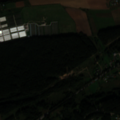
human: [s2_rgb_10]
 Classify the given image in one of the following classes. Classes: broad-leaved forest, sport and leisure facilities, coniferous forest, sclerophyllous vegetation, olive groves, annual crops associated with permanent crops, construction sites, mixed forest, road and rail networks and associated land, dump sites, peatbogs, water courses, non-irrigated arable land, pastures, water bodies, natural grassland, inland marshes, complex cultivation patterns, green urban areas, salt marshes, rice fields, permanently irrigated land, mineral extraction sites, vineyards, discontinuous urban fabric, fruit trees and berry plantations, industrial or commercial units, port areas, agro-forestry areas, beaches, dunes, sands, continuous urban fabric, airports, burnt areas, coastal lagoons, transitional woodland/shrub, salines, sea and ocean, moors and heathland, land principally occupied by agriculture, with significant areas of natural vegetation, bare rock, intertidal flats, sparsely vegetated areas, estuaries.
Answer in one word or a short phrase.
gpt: discontinuous urban fabric, industrial or commercial units, complex cultivation patterns, land principally occupied by agriculture, with significant areas of natural vegetation, broad-leaved forest, coniferous forest, mixed forest, water courses